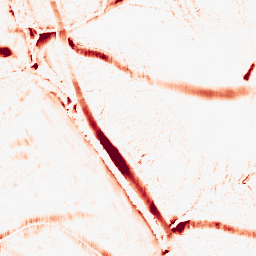
Category: morphological
Decomposition family: morphological_ellipse
Decomposition parameters: operation: opening
width: 20
height: 10
Upsampling method: bspline
Upsampling parameters: scale: 4
Upsampling scale: 4